Field crop: maize
Growth stage: 2
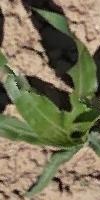
Species: maize